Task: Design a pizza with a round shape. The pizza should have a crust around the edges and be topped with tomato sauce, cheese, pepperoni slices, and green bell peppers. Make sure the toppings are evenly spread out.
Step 378:
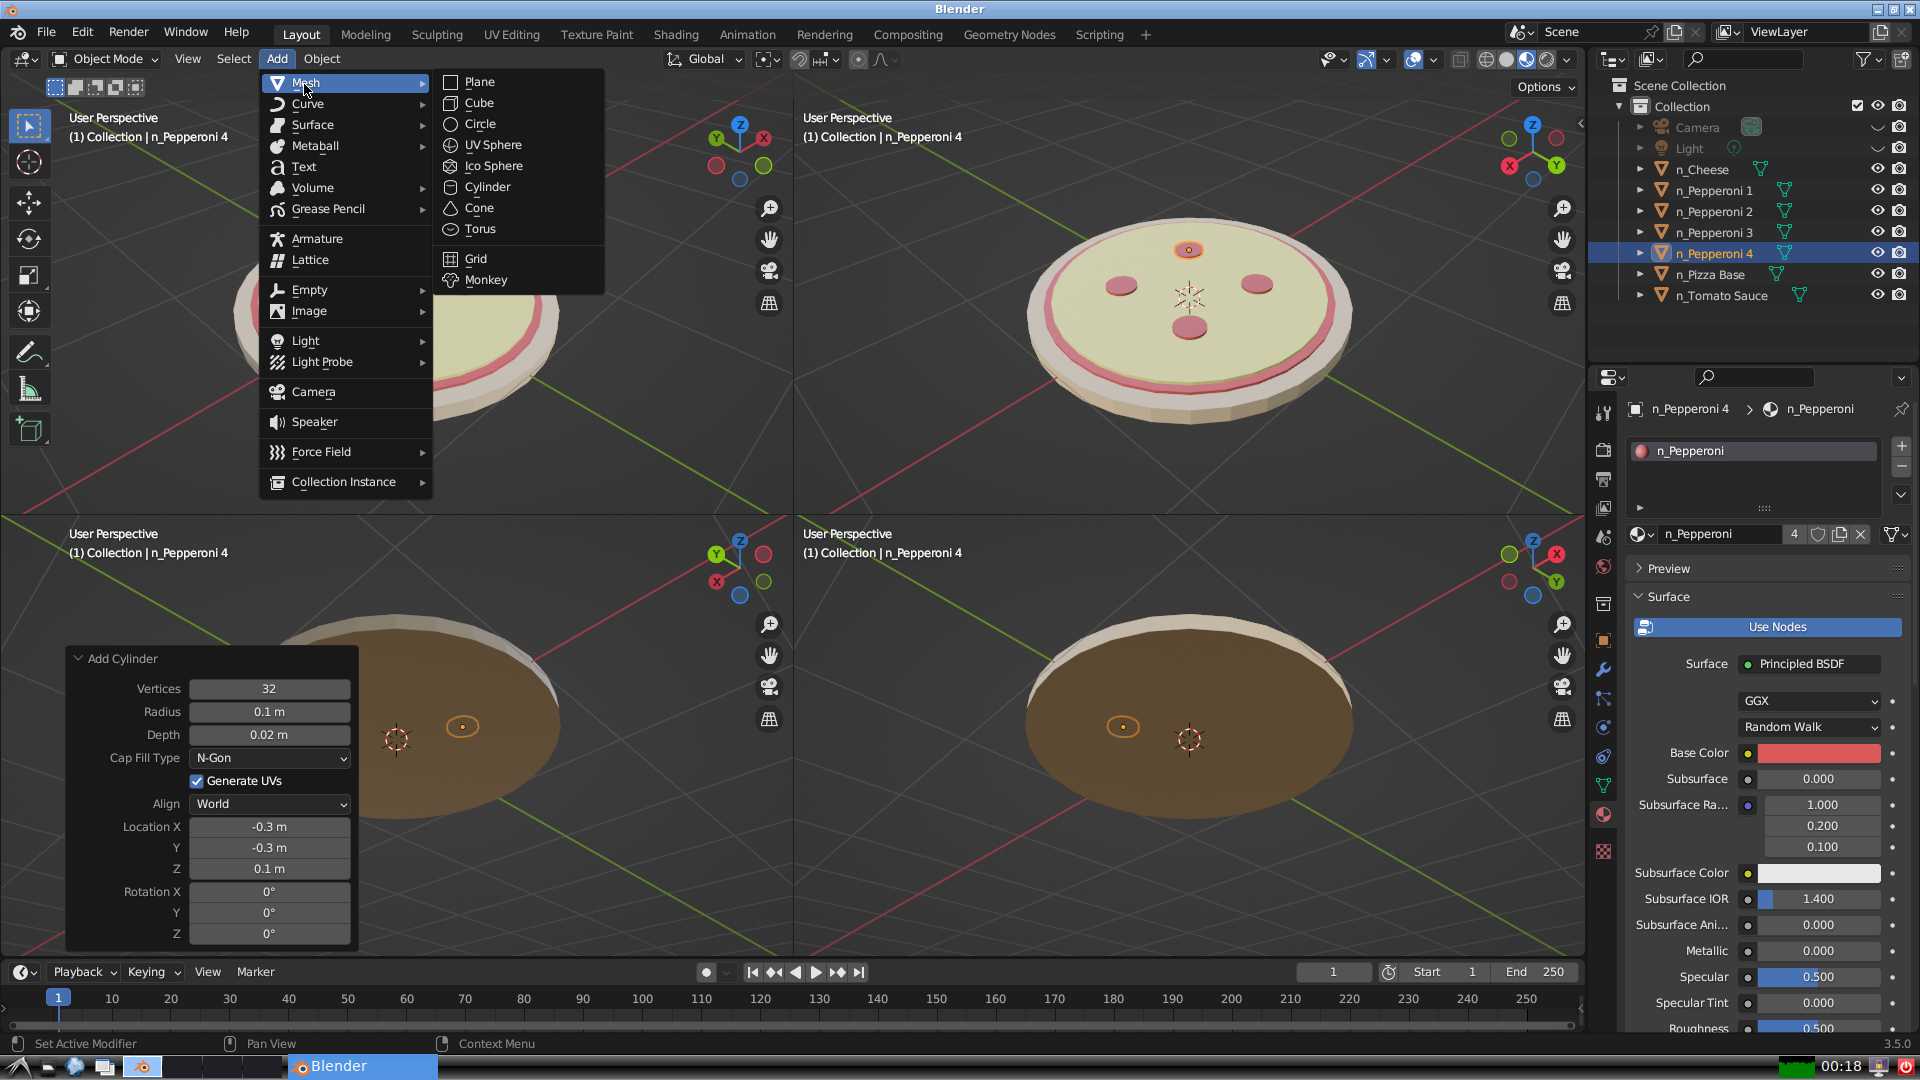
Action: {"mouse_move": [499, 187]}